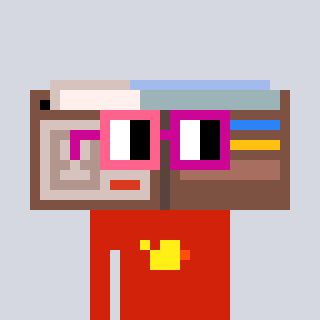
a pixel art character with square pink and red glasses, a wallet-shaped head and a red-colored body on a cool background